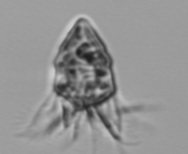
Label: Strombidium_inclinatum